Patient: sex M, age 67
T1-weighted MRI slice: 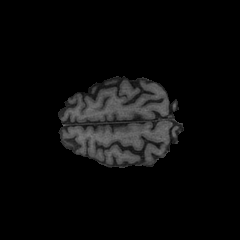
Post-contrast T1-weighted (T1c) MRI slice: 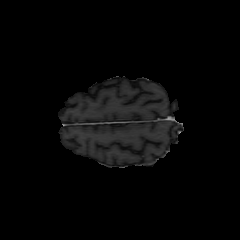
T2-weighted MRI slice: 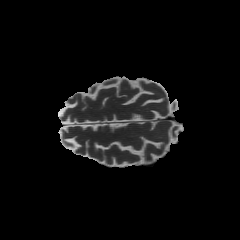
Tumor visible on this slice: no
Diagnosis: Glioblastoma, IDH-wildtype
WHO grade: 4